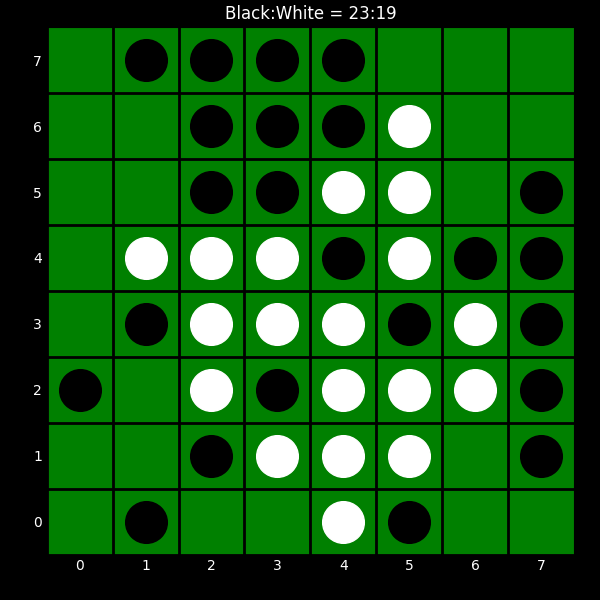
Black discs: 23
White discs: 19